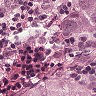
Metastatic tissue present: yes